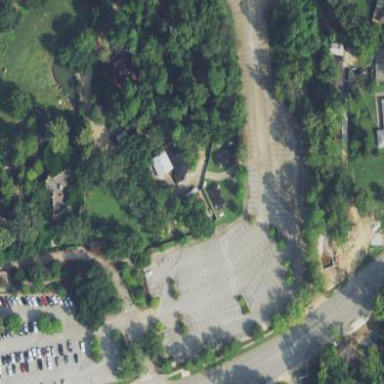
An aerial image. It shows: Parking area with concrete surface.